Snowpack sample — Loveland Pass, Silver Plume, Colorado, USA (1/12/25, 11:40 AM MST)
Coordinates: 39.66, -105.88
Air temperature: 7 °F
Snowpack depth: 140 cm
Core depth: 10 cm
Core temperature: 41 °F
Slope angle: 11°, slope face: 30°
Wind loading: high
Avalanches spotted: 2
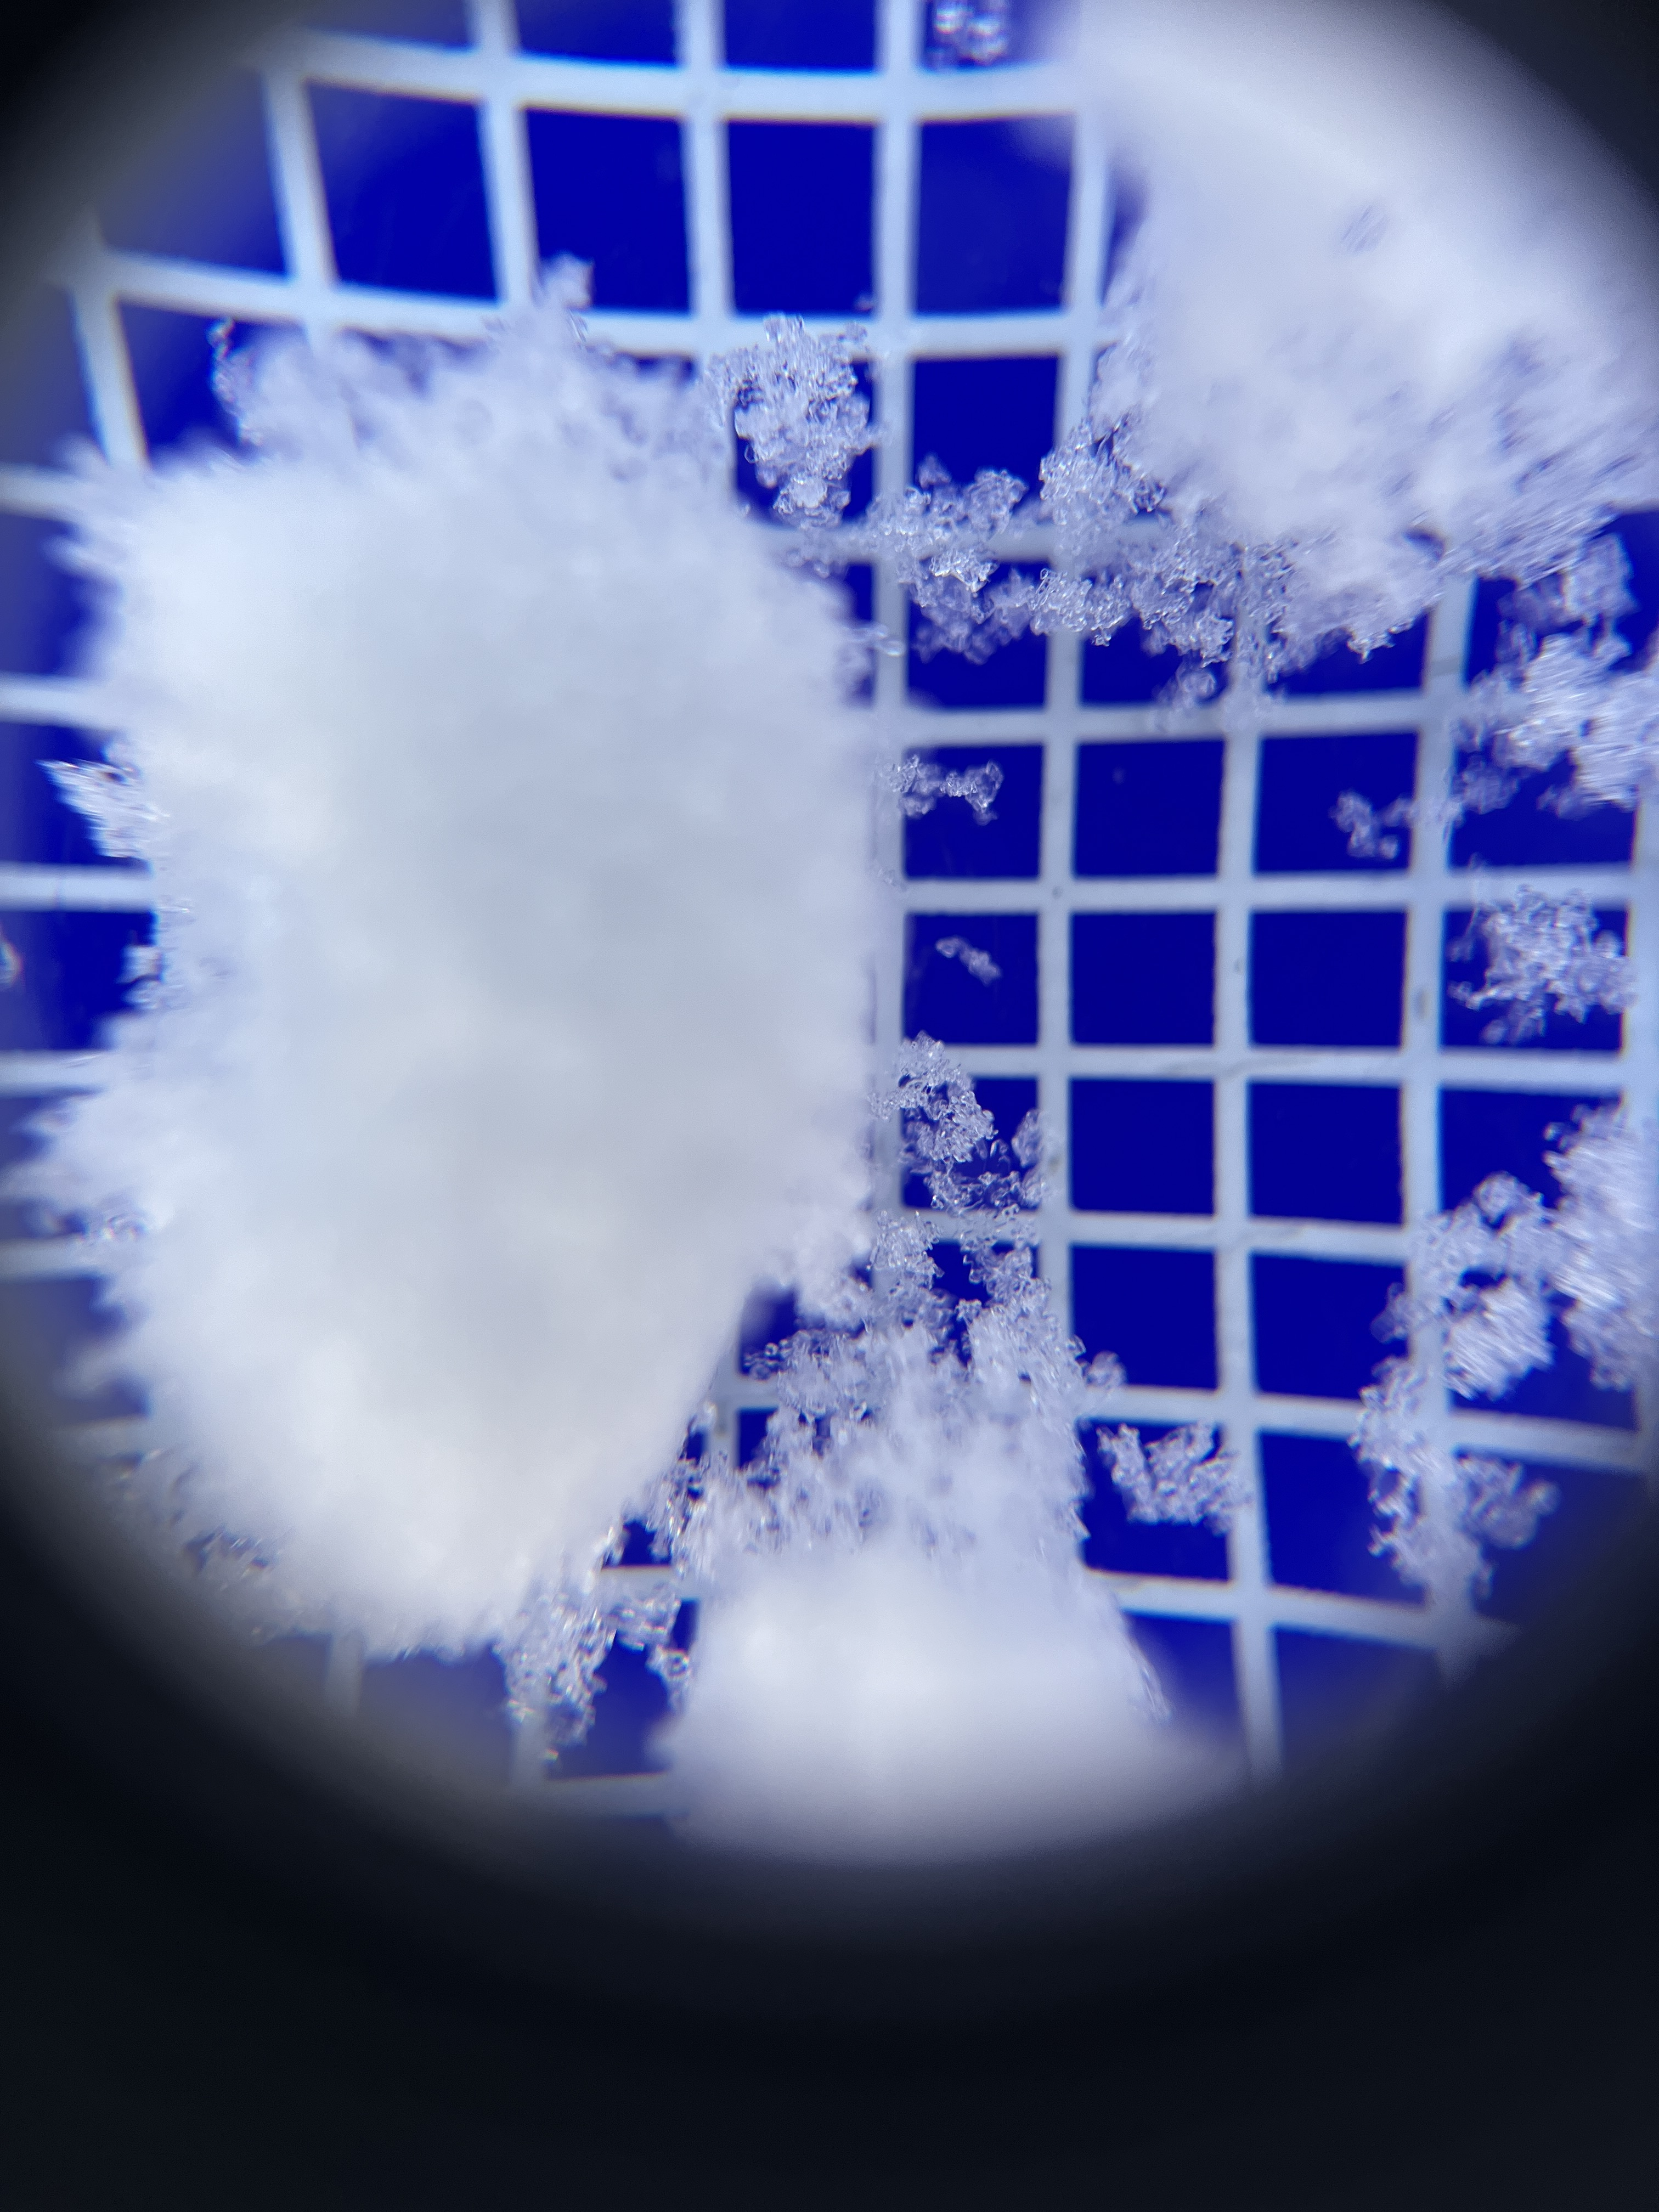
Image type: magnified_profile
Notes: Pilot using slightly modified coring method that took too large segment for snow profile picturing, advised not to use in higher level models. Two avalanche on south face nearby, partially cloudy with light snow in the last 24 hours. Lots of wind loading on eastern features.